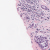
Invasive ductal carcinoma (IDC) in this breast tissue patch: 0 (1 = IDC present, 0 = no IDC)